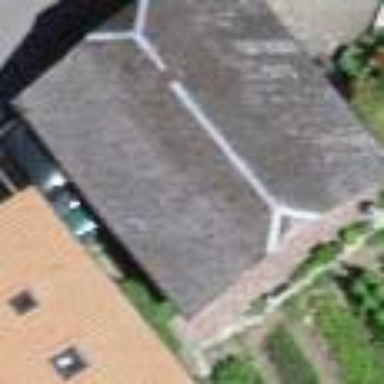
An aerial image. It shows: Shed building.